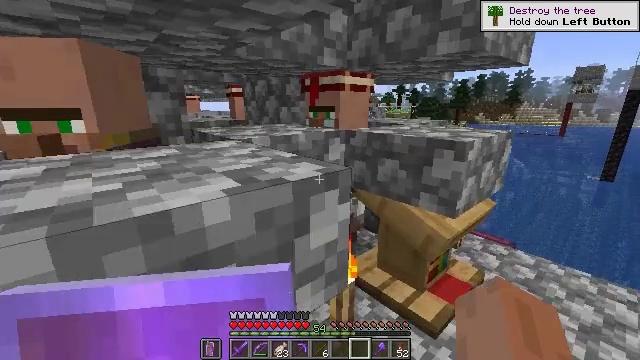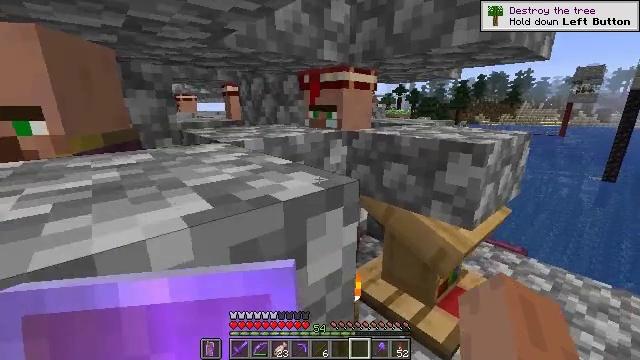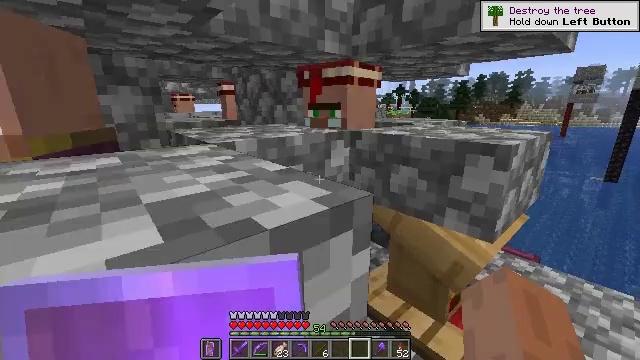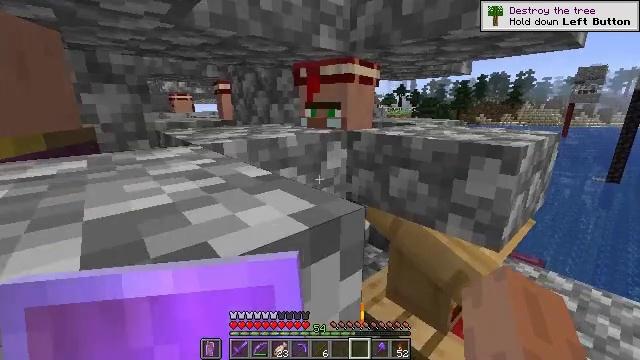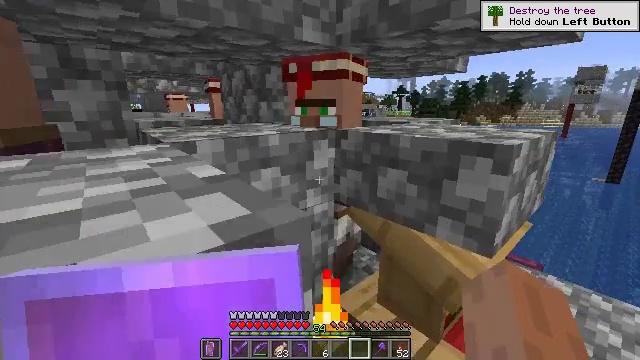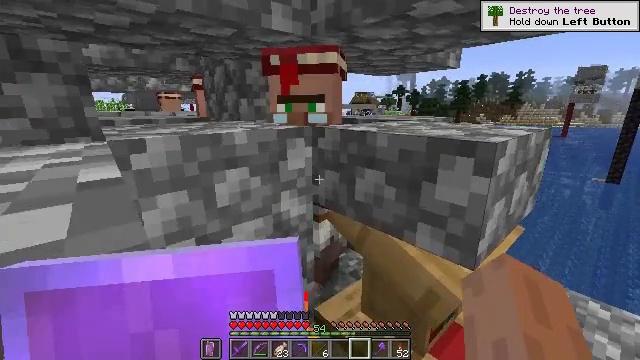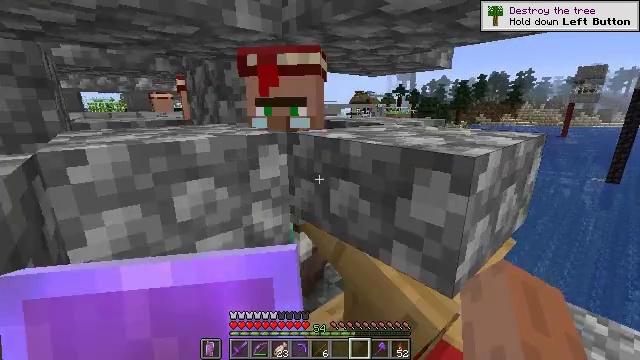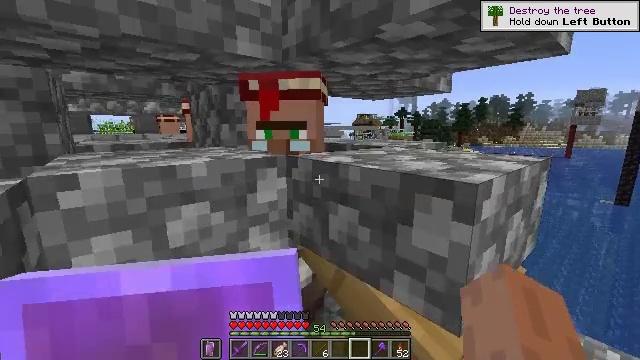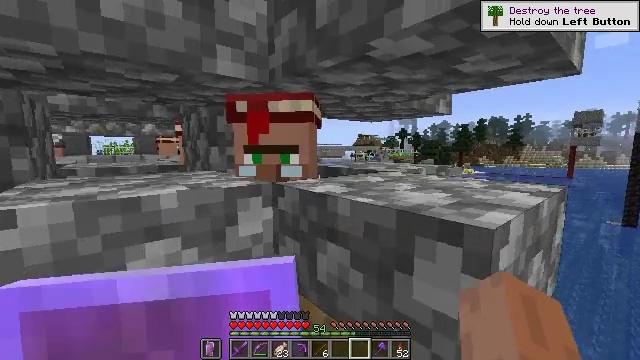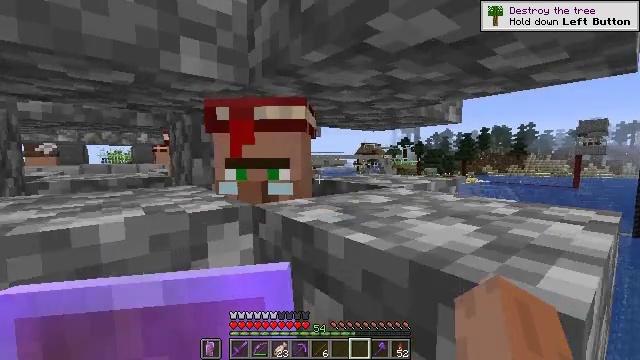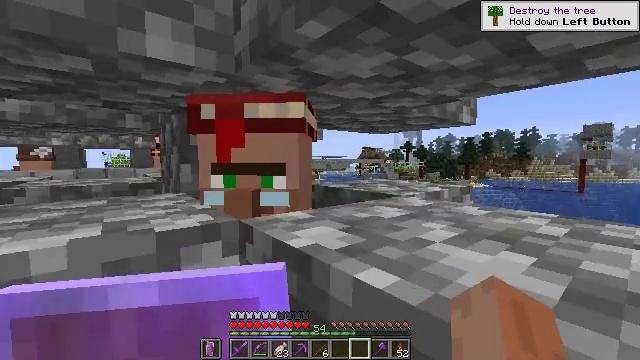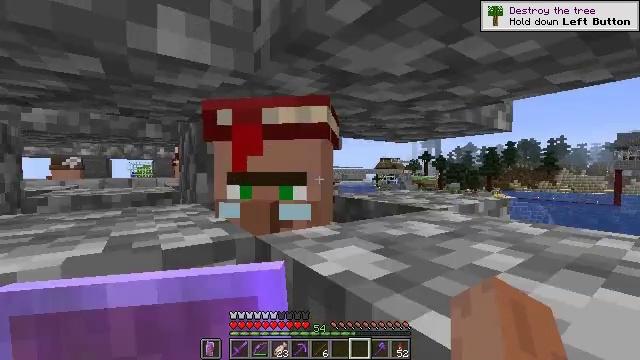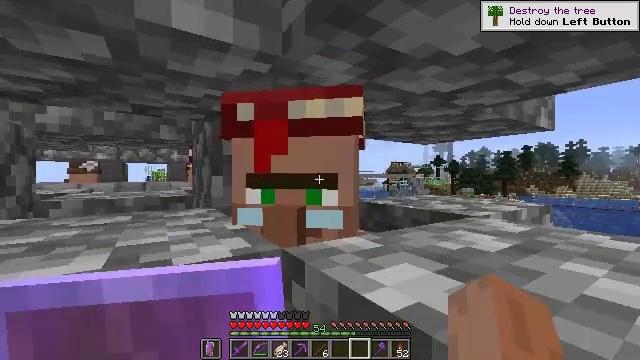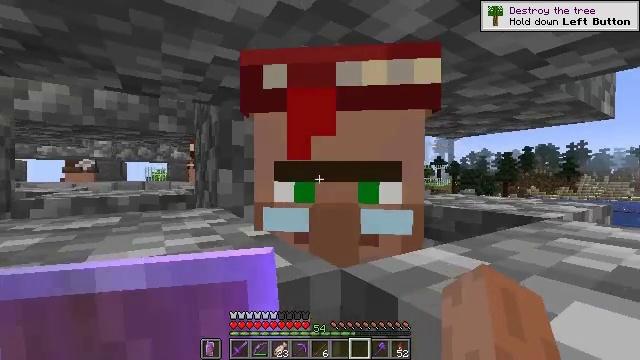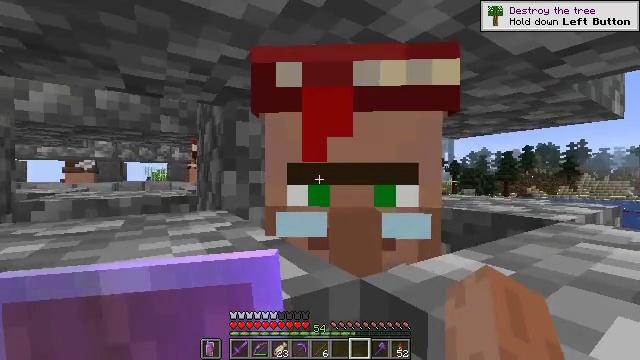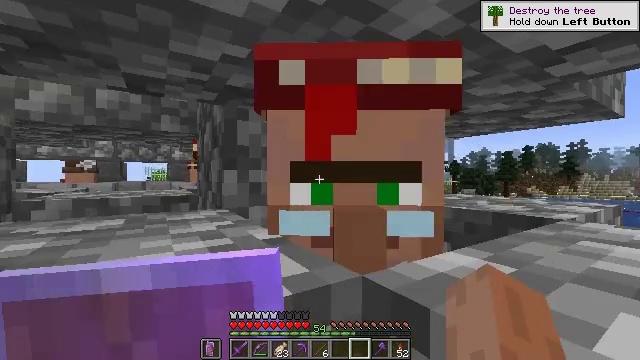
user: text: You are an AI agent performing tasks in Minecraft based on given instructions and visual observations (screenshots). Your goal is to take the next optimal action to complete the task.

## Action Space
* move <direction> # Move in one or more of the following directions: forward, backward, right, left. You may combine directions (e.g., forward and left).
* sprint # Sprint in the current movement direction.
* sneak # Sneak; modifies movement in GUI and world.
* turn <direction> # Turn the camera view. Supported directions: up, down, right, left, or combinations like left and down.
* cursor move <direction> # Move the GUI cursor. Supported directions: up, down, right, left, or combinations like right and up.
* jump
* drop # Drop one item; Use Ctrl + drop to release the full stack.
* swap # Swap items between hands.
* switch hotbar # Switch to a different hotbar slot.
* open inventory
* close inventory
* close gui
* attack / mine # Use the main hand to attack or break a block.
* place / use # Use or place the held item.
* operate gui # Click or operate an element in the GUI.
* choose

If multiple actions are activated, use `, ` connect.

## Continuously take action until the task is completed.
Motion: motion action
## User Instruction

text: Use a crafting table to make a lantern with a torch and iron nuggets.
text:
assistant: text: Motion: move forward
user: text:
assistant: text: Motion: move forward
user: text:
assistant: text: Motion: move forward
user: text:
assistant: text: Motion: move forward
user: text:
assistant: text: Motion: move forward
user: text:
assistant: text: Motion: move forward
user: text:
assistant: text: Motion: move forward, turn up
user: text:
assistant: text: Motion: move forward, turn up
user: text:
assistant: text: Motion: move forward, turn up
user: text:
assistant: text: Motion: move forward
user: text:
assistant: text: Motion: move forward, turn left and up
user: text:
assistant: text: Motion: move forward, turn left
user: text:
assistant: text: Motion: move forward
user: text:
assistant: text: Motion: move forward
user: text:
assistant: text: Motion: move forward
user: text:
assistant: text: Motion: no_op
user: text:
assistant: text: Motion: turn right
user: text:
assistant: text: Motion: turn right
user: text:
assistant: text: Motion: turn right
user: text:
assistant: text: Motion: no_op
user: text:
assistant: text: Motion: use / place
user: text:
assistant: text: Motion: use / place
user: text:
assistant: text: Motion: use / place
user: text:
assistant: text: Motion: use / place
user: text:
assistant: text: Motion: no_op
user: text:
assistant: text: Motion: no_op
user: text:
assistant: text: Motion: no_op
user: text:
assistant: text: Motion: no_op
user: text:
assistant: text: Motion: no_op
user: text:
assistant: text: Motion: no_op